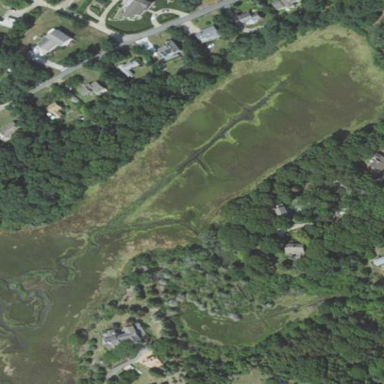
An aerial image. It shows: Saltmarsh wetland area.